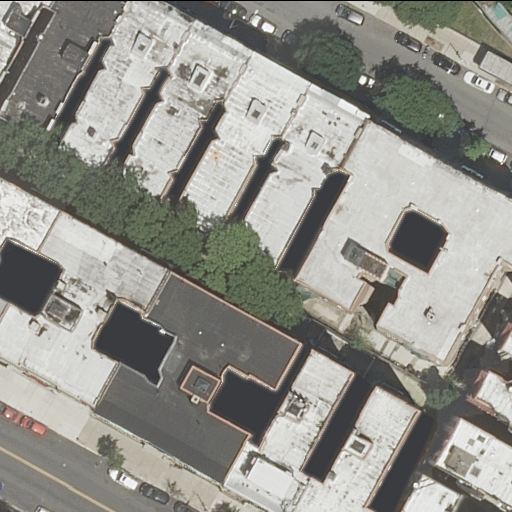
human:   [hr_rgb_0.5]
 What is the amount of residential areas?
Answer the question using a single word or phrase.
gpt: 1

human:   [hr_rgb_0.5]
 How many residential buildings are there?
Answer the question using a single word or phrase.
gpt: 16

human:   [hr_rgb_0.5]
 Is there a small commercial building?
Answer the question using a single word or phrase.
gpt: no

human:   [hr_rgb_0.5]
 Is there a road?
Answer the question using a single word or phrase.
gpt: yes

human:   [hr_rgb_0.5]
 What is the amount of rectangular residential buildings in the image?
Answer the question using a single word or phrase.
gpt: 5

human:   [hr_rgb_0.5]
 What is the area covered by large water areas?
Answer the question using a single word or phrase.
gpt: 0m2

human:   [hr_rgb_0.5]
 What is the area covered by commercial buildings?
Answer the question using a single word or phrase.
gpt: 0m2

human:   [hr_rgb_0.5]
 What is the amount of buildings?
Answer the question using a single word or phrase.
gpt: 16

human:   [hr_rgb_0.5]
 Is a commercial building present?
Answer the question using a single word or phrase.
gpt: no

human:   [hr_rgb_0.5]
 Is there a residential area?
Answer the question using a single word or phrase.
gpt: yes

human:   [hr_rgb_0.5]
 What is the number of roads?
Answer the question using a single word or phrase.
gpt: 3

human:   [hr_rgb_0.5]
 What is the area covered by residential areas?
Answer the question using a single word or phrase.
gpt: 4056m2

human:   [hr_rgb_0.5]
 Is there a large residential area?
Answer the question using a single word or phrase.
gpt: yes

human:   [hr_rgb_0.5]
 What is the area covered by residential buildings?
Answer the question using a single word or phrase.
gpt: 4436m2

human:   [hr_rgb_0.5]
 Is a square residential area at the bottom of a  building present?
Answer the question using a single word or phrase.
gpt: no

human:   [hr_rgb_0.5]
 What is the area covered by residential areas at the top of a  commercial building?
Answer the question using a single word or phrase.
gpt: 0m2

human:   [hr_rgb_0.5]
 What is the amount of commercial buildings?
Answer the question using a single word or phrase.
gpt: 0

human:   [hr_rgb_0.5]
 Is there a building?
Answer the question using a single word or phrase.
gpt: yes

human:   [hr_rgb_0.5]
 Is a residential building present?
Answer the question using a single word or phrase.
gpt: yes

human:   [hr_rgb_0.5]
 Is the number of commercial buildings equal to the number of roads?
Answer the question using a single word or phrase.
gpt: no

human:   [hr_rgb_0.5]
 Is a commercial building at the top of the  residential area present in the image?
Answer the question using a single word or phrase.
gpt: no

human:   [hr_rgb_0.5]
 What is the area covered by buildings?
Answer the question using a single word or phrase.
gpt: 4436m2

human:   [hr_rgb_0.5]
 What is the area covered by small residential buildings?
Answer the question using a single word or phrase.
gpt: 100m2

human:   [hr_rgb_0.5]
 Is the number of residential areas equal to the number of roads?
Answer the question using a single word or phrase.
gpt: no

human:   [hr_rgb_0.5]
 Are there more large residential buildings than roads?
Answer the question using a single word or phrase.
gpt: no

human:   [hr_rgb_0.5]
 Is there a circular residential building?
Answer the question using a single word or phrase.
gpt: no

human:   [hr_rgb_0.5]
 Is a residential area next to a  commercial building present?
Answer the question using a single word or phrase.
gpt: no

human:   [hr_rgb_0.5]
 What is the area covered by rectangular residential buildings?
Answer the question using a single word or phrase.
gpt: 248m2

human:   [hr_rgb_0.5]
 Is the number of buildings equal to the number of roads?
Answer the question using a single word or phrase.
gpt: no

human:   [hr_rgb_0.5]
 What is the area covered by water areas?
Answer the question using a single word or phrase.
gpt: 0m2

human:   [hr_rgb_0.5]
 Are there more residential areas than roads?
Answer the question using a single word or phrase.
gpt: no

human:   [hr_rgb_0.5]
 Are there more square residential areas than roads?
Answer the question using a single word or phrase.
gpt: no

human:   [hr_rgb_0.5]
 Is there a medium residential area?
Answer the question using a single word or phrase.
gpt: no

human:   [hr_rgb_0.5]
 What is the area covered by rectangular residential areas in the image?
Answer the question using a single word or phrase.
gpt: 4056m2

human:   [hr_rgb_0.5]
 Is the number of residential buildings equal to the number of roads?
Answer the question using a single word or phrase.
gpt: no

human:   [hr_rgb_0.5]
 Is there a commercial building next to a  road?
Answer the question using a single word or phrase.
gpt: no

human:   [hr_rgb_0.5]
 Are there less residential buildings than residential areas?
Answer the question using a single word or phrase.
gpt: no

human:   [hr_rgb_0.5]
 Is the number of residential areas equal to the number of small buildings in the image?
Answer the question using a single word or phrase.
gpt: no

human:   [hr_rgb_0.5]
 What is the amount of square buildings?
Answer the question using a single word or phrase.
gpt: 0

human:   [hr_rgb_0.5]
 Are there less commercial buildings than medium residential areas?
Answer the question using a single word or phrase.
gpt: no

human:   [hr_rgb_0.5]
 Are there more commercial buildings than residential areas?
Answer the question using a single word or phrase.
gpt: no

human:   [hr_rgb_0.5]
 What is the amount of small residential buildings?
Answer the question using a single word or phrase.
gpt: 4

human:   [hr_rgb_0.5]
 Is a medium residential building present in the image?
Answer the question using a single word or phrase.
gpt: yes

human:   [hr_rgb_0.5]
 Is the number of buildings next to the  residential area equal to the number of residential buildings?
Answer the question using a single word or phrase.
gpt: yes

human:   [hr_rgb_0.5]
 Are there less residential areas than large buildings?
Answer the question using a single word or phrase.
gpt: yes

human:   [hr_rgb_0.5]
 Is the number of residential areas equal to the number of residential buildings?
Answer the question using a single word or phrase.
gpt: no

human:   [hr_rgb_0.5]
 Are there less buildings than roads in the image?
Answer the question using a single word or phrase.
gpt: no

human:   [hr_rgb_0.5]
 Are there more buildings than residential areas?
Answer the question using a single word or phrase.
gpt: yes

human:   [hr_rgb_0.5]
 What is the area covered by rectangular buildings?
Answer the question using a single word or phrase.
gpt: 248m2

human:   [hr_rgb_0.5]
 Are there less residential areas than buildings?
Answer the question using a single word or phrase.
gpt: yes

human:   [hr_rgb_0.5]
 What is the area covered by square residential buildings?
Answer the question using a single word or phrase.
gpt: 0m2

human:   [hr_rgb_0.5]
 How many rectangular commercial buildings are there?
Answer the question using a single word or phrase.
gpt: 0

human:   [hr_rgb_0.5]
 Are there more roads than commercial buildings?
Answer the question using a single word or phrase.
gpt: yes

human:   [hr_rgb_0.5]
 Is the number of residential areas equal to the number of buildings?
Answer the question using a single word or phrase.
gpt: no

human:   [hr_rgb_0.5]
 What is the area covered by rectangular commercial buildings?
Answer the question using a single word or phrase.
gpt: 0m2

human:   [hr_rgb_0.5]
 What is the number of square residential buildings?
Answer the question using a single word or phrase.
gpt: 0

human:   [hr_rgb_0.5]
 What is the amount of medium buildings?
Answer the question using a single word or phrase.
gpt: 10

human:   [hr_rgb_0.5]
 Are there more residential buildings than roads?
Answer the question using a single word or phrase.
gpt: yes

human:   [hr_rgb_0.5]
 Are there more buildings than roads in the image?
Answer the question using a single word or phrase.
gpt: yes

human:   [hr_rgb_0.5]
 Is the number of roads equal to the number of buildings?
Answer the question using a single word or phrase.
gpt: no

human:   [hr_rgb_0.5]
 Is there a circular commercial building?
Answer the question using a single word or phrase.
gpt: no

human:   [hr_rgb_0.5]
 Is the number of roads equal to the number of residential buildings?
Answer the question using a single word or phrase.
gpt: no

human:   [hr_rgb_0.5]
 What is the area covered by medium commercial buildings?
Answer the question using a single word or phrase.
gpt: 0m2

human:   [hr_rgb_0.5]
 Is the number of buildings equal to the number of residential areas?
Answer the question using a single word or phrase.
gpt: no